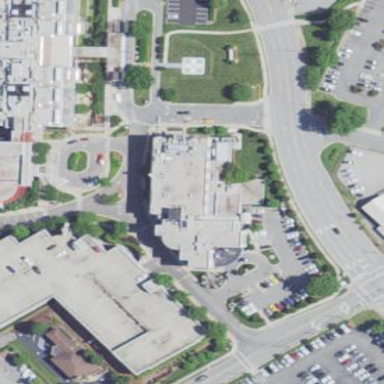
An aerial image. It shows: Hospital building.